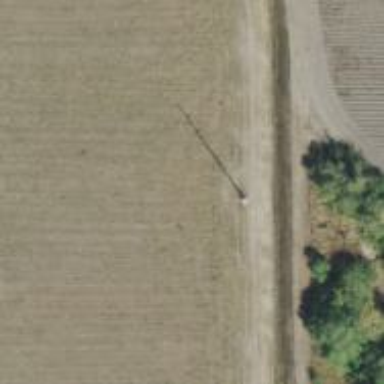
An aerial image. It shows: Power pole.